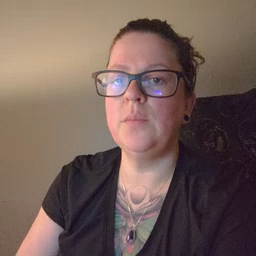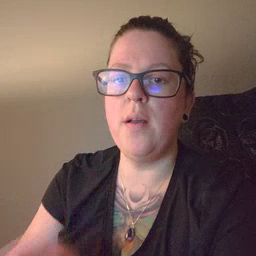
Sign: quiet